Question: I need to install a certificate on the trusted people folder once i install it i dont find a tap for that category on Internet Options Certificates IE 7.
What i am missing?

I have all the other types (Personal, Other People, Trusted Rood Cert ext) exept trusted people and i need to install it on that one and see the key (something that i do on this windows)
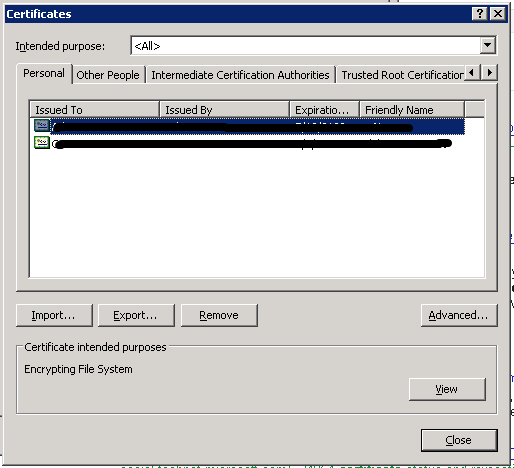
Answer: I don't think you can. But you can use the <URL>.